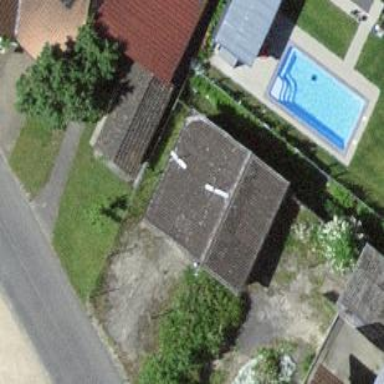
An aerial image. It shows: Garage.